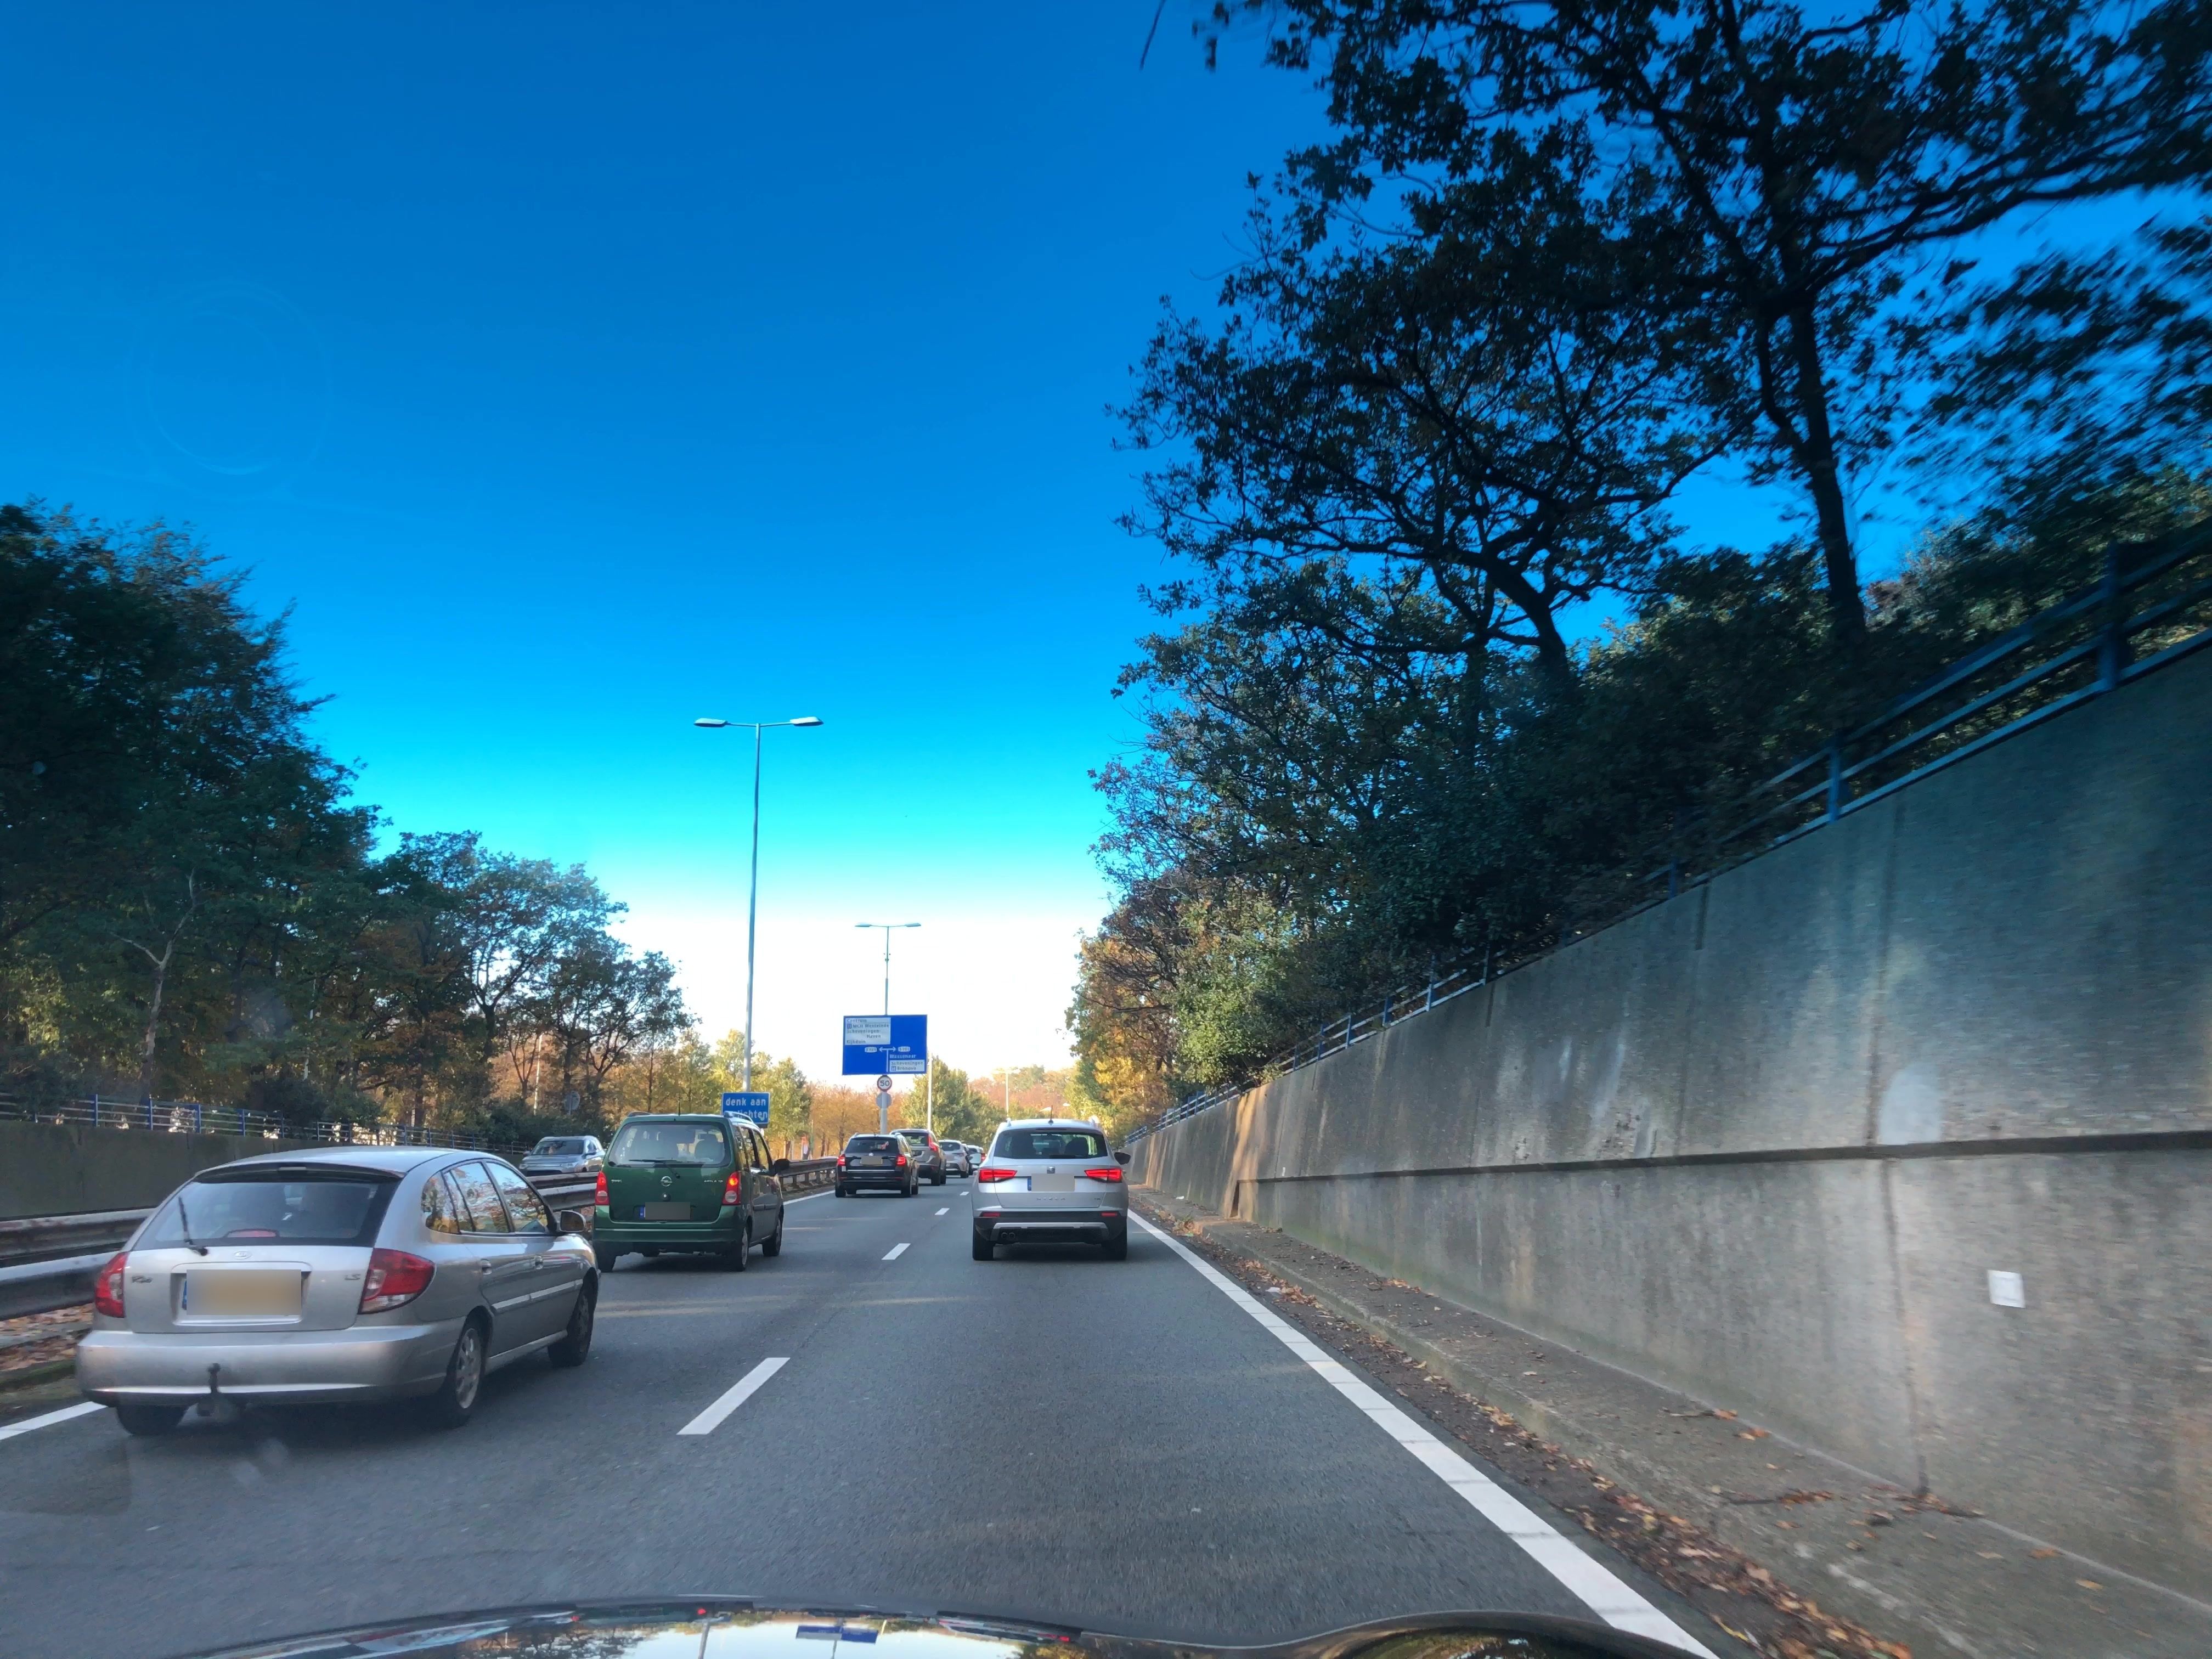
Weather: clear
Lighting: day
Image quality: good
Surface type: driving surface
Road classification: bridleway
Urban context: urban centre
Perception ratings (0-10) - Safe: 1.5, Lively: 5, Beautiful: 5.17, Boring: 3.76, Depressing: 2.5, Wealthy: 3.92